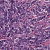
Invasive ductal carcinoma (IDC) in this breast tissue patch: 1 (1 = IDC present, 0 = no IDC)